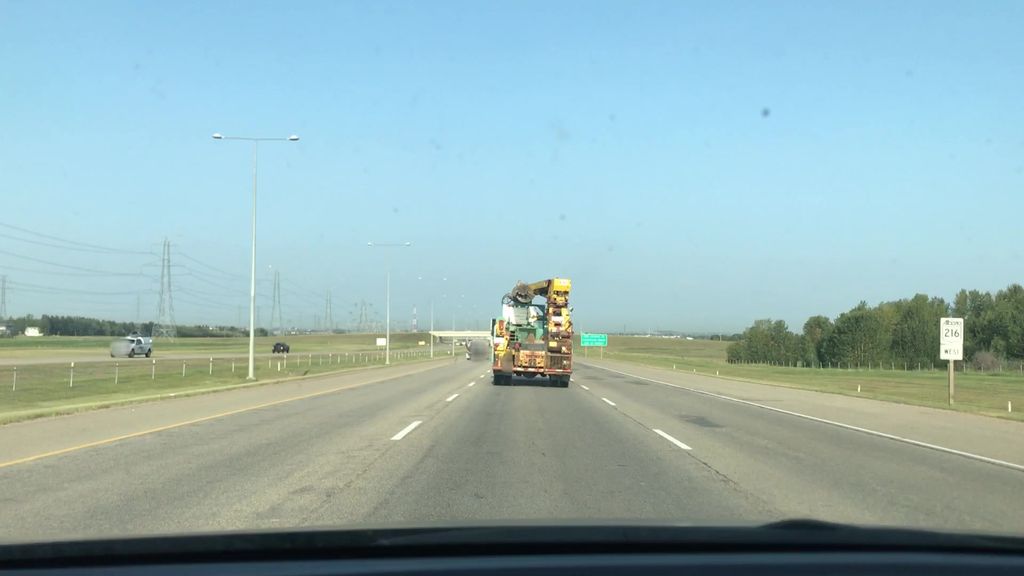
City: edmonton